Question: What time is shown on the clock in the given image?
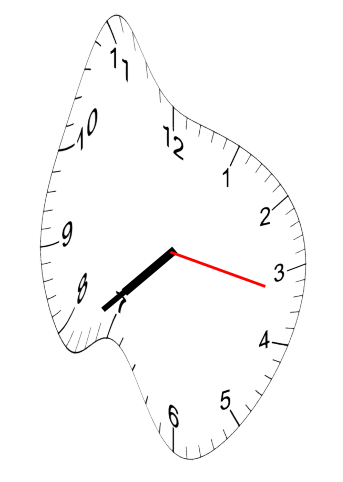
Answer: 07:38:17